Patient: sex F, age 69
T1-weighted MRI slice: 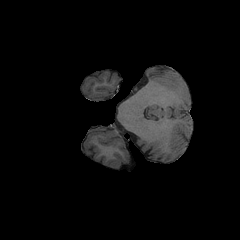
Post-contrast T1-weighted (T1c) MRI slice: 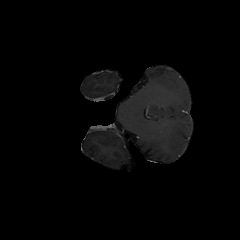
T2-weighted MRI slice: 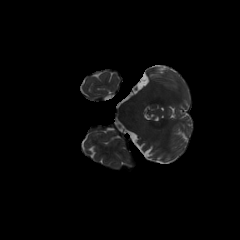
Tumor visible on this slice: no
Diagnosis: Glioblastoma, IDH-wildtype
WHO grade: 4